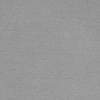
Label: dusty